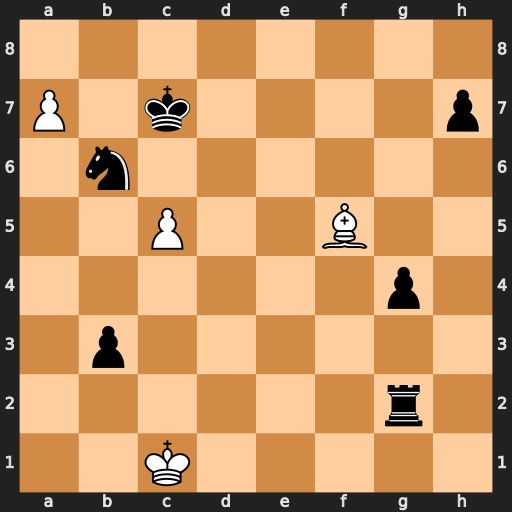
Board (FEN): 8/P1k4p/1n6/2P2B2/6p1/1p6/6r1/2K5
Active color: w
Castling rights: -
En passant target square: -
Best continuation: cxb6+ Kxb6 a8=Q